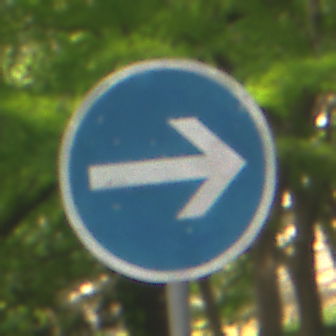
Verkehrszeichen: VorgeschriebeneFahrtrichtungHierRechts
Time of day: MorningAfternoon
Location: Outdoor (RoadRail)
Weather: Clear
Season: NotSpecified
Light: Natural